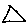
Label: triangle